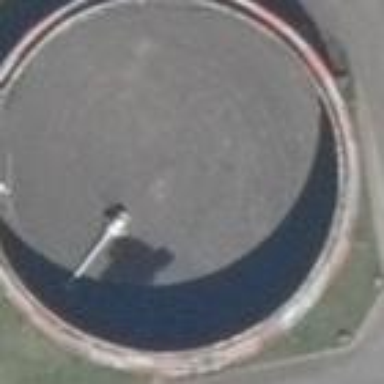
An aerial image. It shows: Digester building.